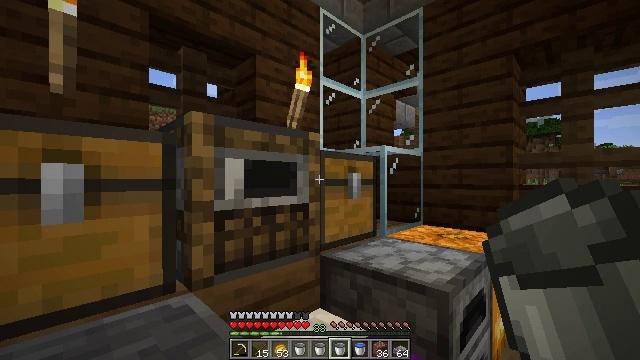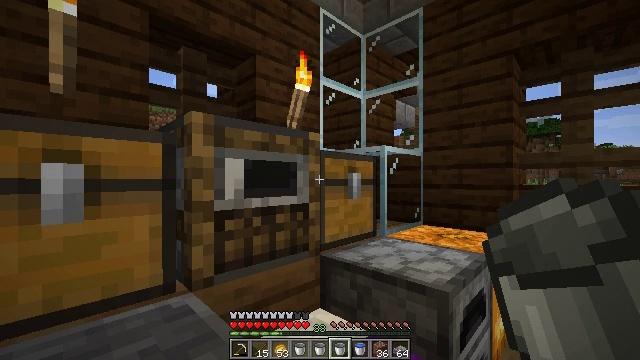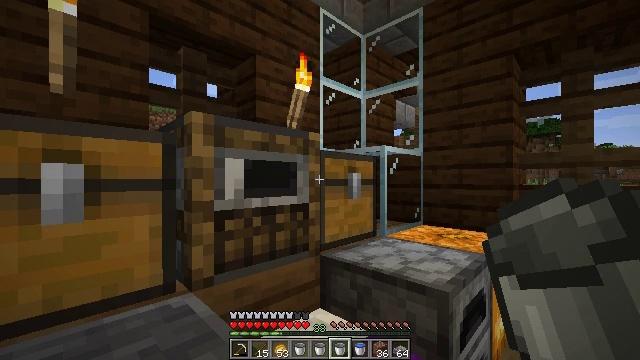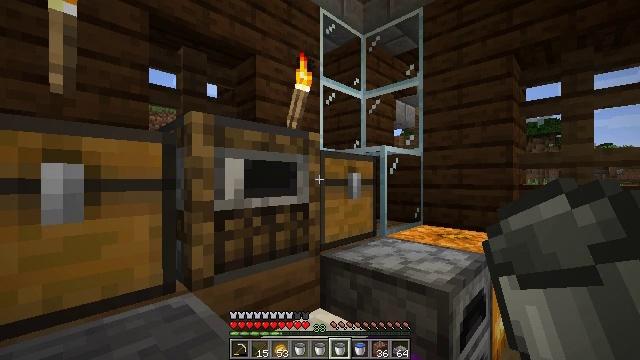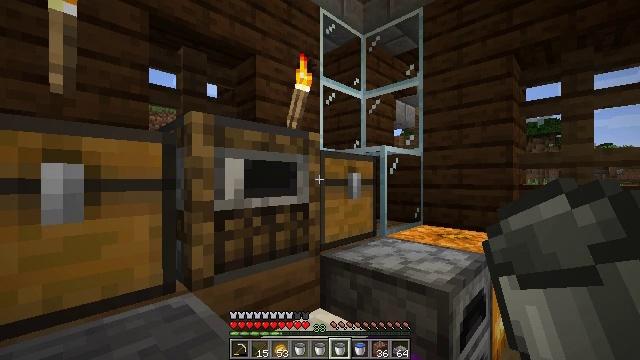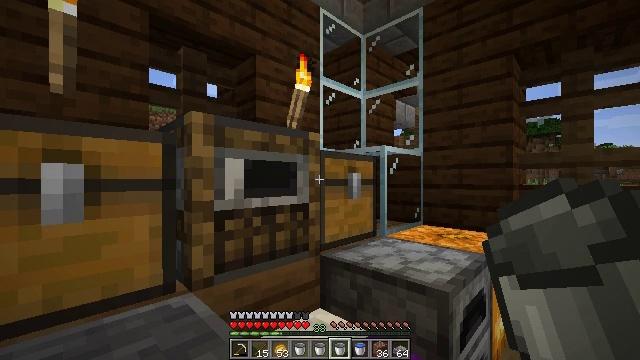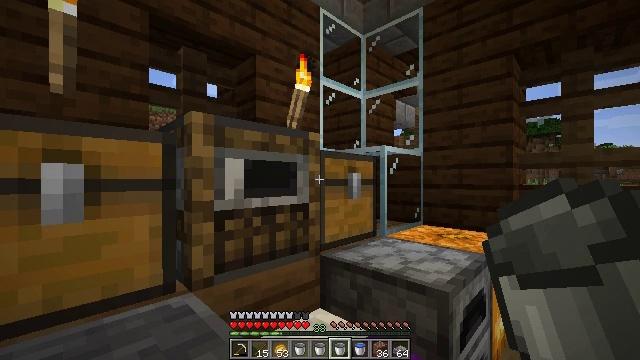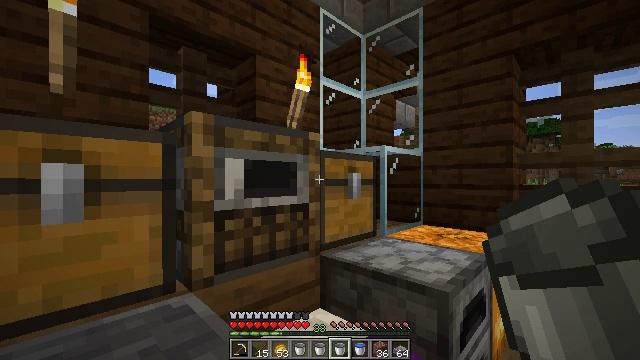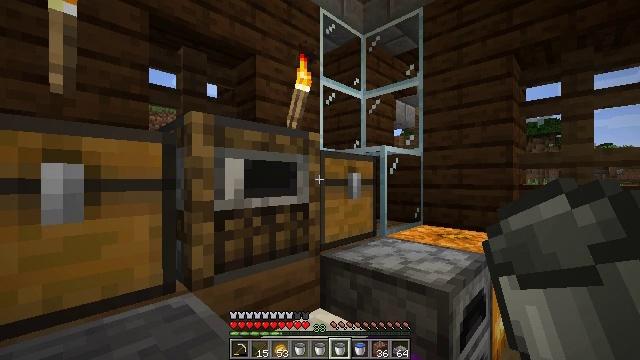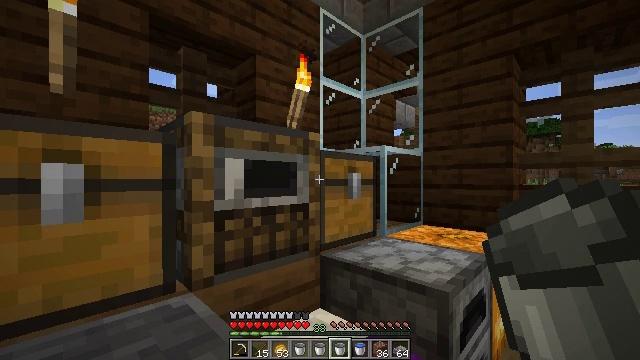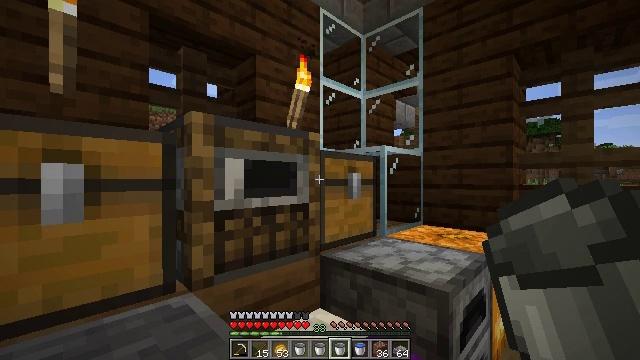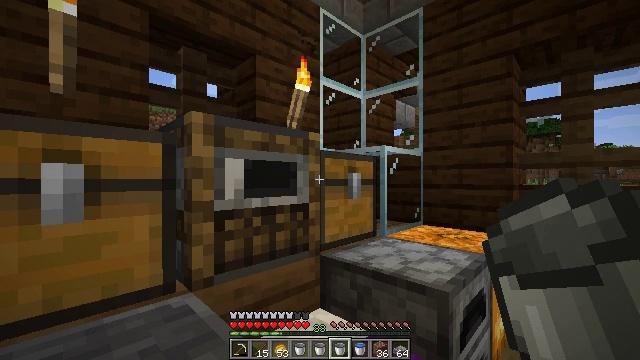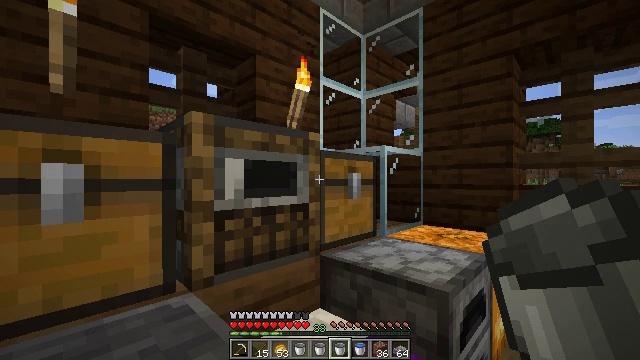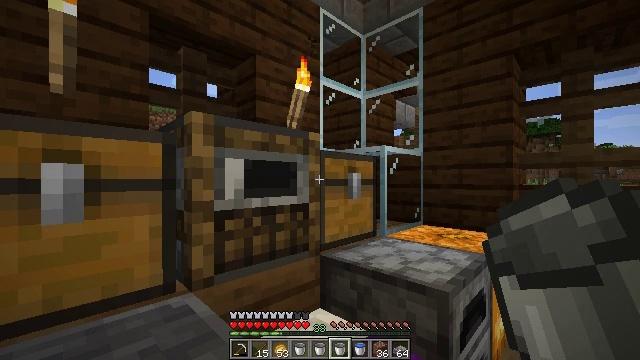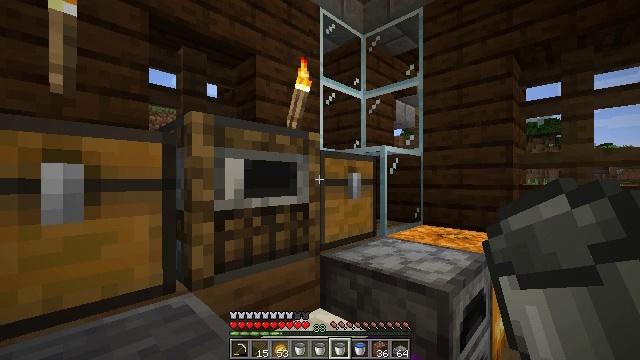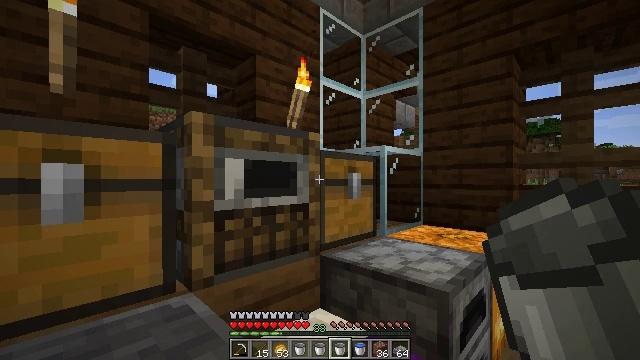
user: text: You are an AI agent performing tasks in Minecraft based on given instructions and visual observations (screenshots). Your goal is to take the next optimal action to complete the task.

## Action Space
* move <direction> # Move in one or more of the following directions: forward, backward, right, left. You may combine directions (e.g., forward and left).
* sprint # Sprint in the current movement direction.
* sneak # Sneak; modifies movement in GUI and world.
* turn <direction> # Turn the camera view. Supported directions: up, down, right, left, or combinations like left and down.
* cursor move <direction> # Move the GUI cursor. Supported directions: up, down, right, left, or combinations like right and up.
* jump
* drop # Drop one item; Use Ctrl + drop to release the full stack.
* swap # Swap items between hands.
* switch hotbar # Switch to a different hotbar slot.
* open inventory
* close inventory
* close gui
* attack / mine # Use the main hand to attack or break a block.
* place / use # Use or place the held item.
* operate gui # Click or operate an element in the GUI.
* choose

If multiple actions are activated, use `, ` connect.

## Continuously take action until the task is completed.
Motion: motion action
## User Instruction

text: Collect spruce leaves for landscaping.
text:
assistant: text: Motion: no_op
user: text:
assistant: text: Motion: no_op
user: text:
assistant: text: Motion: no_op
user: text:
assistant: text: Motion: no_op
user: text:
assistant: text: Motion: no_op
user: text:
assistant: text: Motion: no_op
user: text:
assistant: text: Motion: no_op
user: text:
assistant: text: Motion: no_op
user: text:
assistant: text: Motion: no_op
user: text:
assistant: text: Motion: no_op
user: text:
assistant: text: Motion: no_op
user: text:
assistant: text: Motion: no_op
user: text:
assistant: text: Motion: no_op
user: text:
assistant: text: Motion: no_op
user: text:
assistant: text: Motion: no_op
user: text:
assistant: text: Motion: no_op
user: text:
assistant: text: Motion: no_op
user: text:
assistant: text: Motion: no_op
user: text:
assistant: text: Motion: no_op
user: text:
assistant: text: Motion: no_op
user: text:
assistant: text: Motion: no_op
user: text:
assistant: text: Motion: no_op
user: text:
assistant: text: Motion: no_op
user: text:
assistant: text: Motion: no_op
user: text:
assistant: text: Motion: no_op
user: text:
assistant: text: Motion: no_op
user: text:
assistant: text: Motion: no_op
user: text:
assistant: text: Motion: no_op
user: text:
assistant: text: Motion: no_op
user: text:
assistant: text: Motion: no_op